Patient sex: M
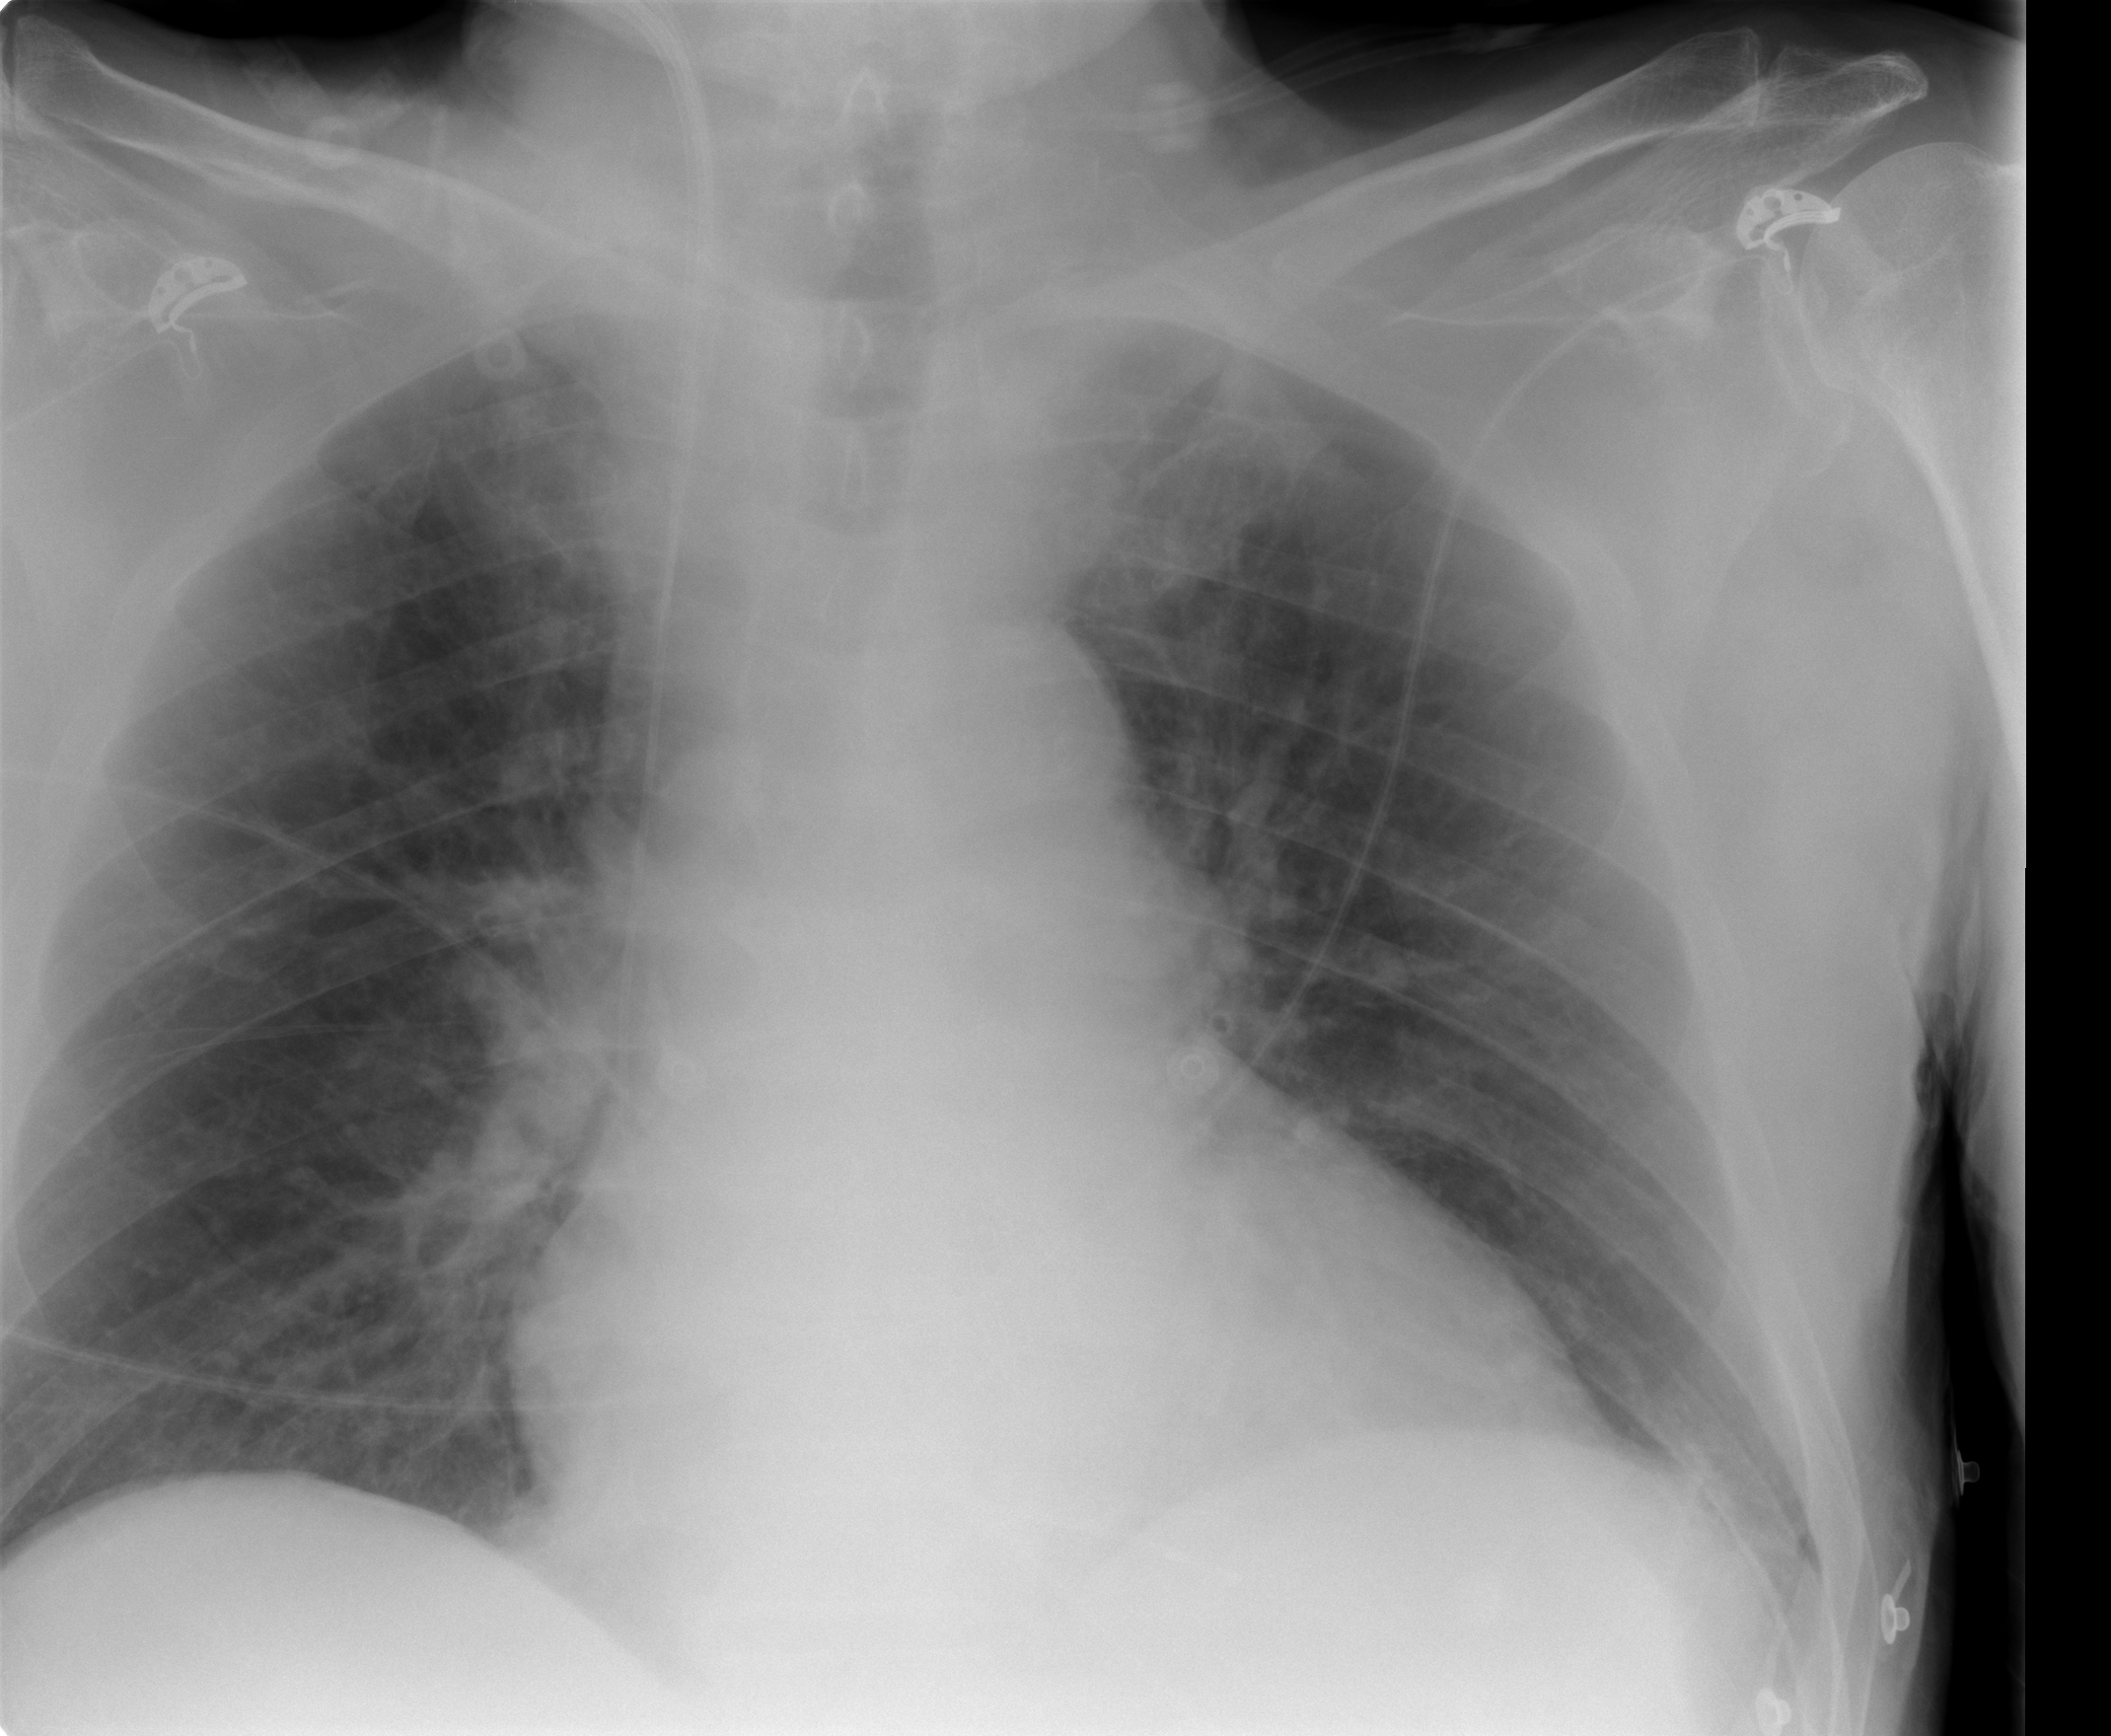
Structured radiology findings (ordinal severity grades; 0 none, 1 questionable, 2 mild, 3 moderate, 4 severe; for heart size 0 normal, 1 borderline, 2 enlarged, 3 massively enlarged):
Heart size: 2
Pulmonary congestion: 0
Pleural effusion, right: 0
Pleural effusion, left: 1
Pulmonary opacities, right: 0
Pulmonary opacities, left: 0
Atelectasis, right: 0
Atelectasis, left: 1